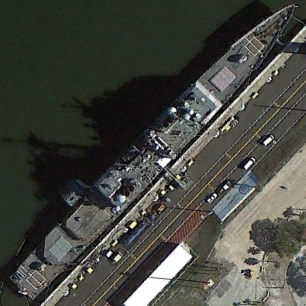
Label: cruiser